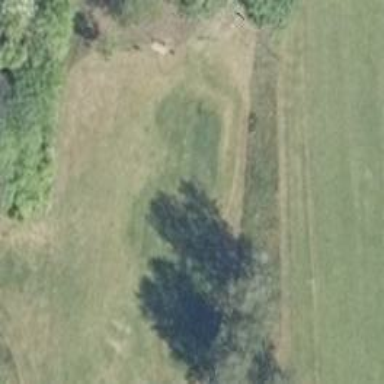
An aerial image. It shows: Golf tee.